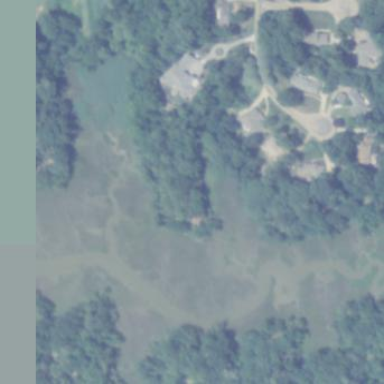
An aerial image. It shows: Marshy wetland area.